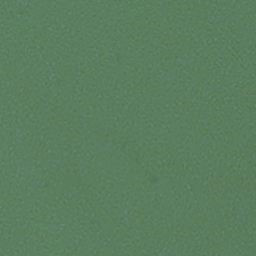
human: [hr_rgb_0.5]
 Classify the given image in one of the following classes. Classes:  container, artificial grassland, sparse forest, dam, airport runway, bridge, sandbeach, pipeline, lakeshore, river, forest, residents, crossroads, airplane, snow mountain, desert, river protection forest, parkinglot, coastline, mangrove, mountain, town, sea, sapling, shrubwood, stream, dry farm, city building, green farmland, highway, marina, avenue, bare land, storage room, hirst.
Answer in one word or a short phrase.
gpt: sea